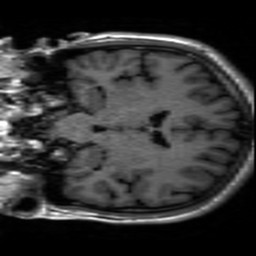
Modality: inplaneT1
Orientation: coronal
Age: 18
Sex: male
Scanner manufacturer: ge
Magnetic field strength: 3 T
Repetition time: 2.499 s
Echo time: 0.02513 s